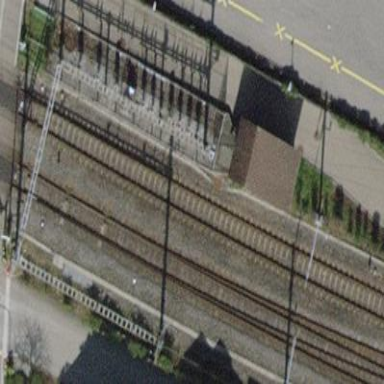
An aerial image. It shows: Substation with power facilities.